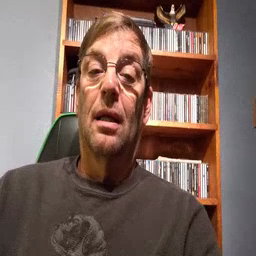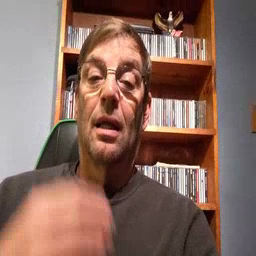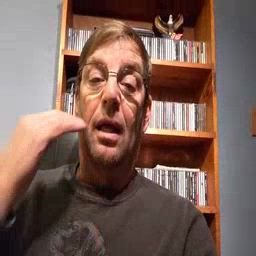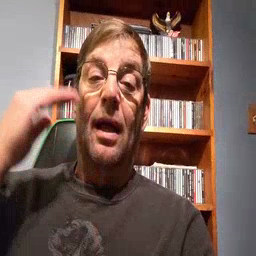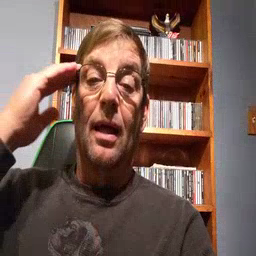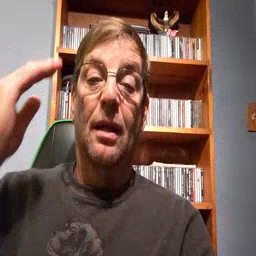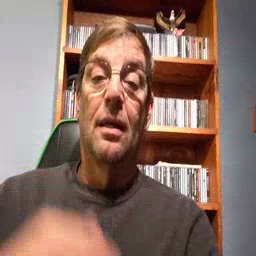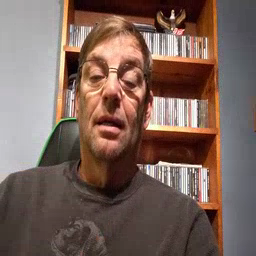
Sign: head